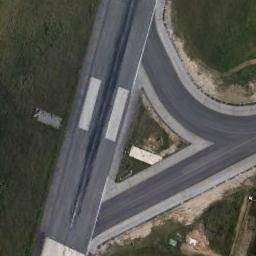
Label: runway